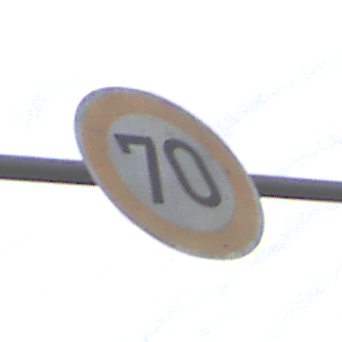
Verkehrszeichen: Geschwindigkeit70
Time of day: Midday
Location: Outdoor (Suburban)
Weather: Overcast
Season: NotSpecified
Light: Natural